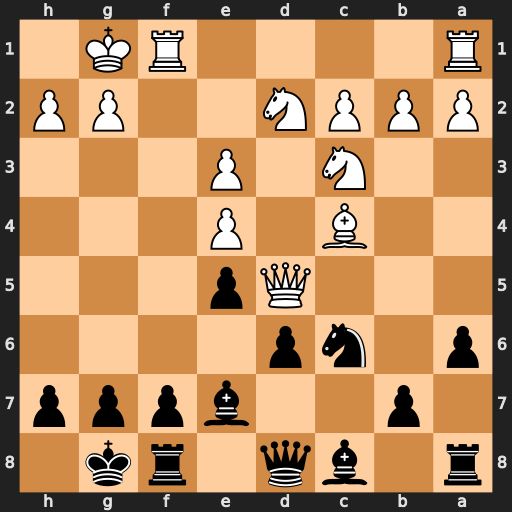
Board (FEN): r1bq1rk1/1p2bppp/p1np4/3Qp3/2B1P3/2N1P3/PPPN2PP/R4RK1
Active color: b
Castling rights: -
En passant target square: -
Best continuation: Nb4 Qxf7+ Rxf7